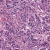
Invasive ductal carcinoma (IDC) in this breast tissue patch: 1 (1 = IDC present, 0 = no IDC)